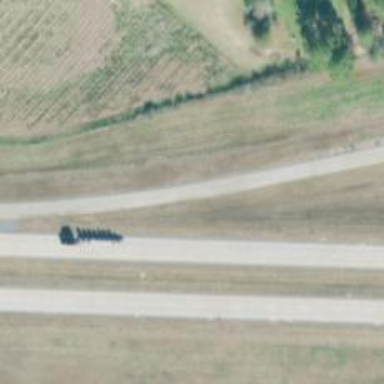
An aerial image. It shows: Trunk link highway.